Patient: sex M, age 69
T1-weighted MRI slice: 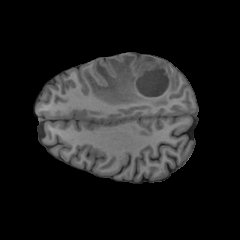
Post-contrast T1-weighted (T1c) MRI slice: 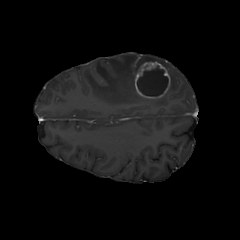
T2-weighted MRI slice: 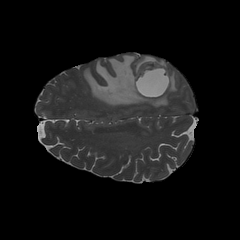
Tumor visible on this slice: yes
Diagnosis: Glioblastoma, IDH-wildtype
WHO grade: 4